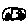
Label: car